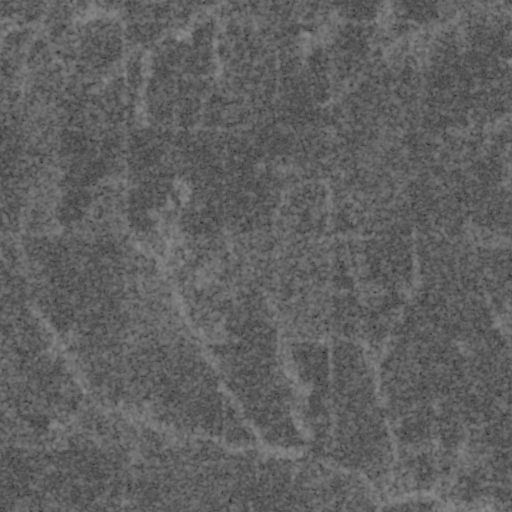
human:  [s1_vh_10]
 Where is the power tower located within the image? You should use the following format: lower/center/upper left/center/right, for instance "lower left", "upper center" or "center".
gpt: The power tower is located in the lower left of the image.
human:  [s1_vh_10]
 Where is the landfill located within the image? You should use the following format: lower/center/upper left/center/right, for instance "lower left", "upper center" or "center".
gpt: There is no landfill in the image.

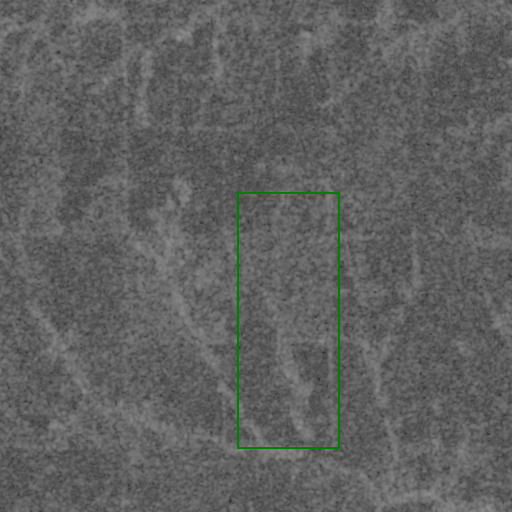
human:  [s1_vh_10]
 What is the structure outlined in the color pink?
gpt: There is no pink outline.
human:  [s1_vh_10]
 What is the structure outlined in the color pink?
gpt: There is no structure outlined in pink.